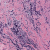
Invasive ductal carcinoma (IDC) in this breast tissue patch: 0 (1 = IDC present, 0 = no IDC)